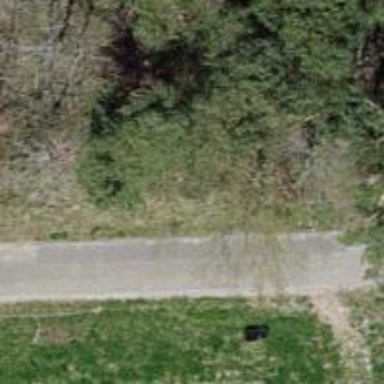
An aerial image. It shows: Brown bench.